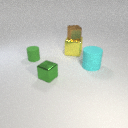
small green metal cube to the left of large cyan rubber cylinder